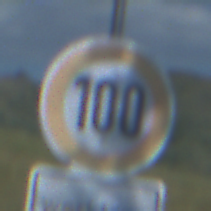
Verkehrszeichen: Geschwindigkeit100
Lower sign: ZeitangabenMitBeschraenkungAufWochentage1
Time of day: Night
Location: Outdoor (Nature)
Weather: PartlyCloudy
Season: NotSpecified
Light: Natural